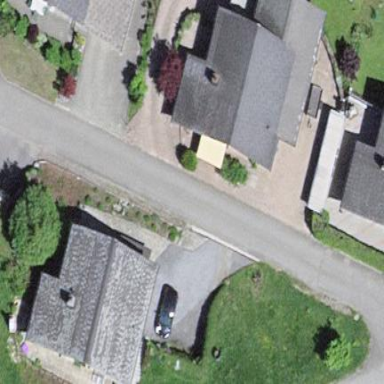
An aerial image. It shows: Simple house.